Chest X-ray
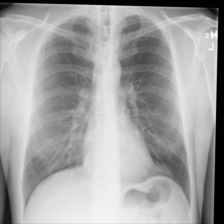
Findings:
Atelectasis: negative
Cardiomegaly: negative
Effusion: negative
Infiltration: negative
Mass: negative
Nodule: negative
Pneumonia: negative
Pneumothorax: negative
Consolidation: negative
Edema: negative
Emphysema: negative
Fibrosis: negative
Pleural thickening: negative
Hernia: negative